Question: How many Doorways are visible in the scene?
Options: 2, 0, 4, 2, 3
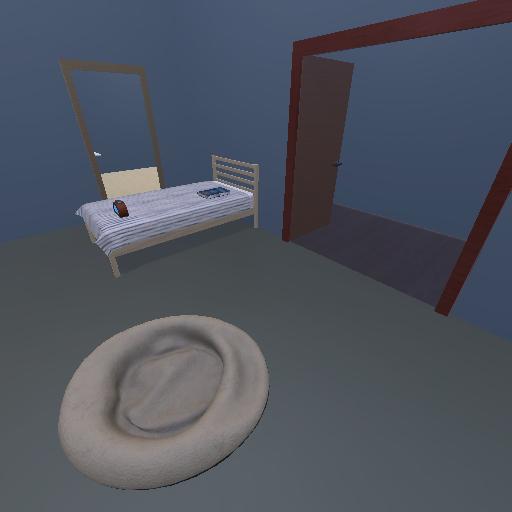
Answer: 2